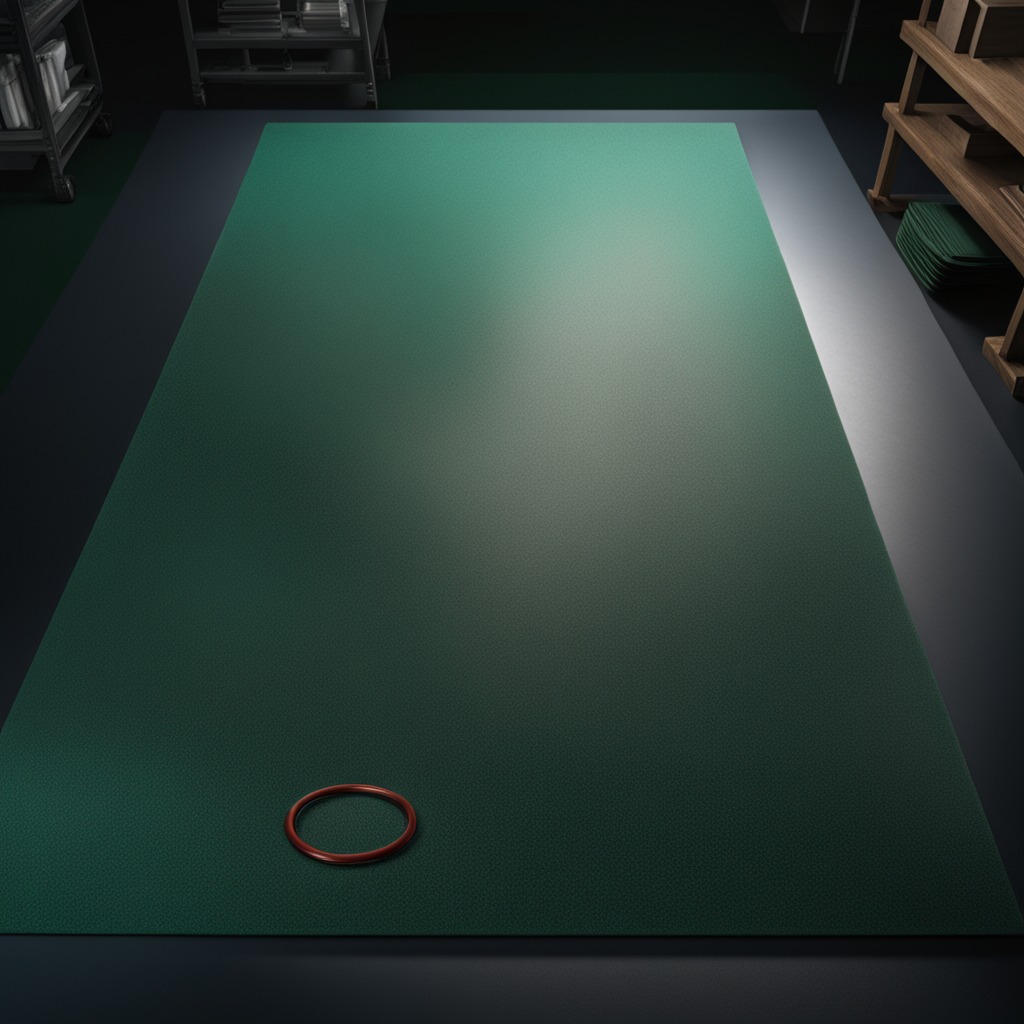
A rubber O-ring lying on a green rubber mat inside a workshop at night.